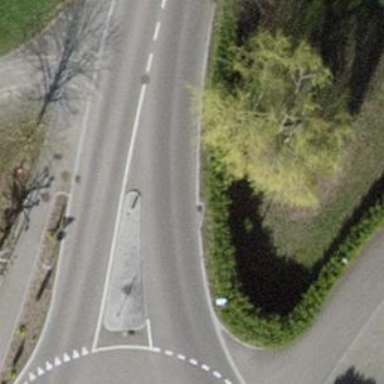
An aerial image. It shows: Traffic calming island.